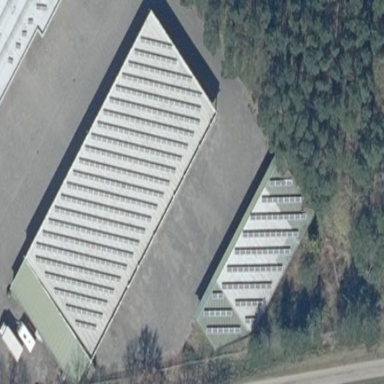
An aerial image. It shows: Building equipped with small solar photovoltaic panel for generating electricity.